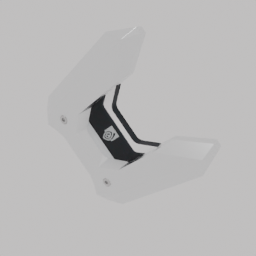
Label: electronics